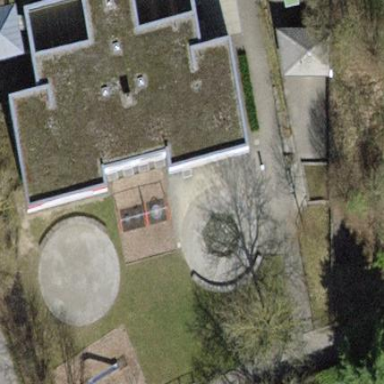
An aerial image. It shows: Kindergarten.